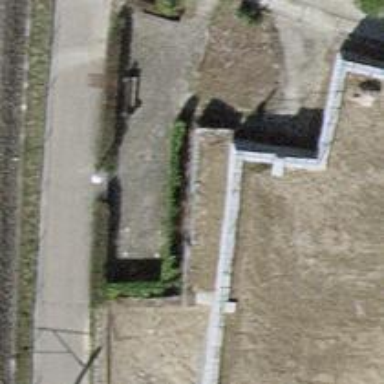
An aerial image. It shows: Bench.